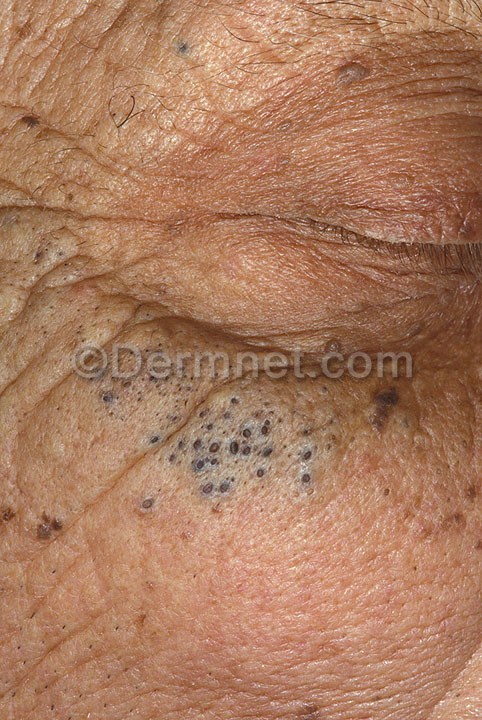
Disease: Acne and Rosacea Photos